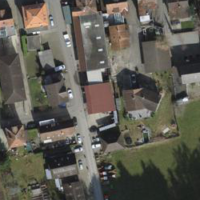
EUNIS habitat code: 54
Species observed at this site:
Mercurialis perennis